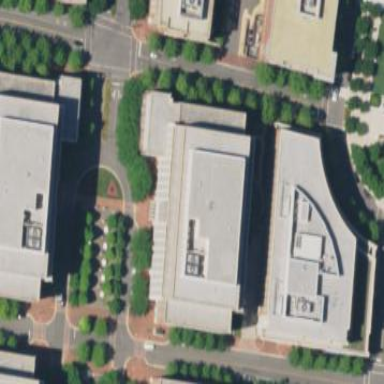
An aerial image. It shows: Part of building.